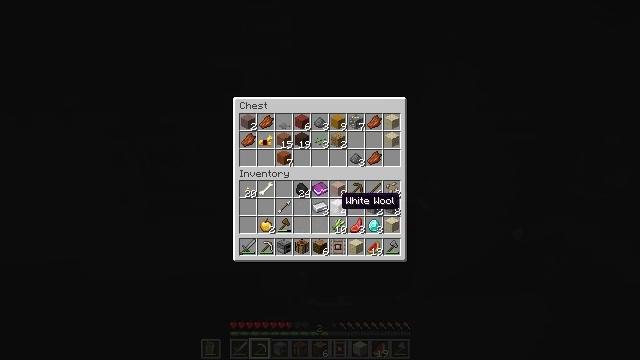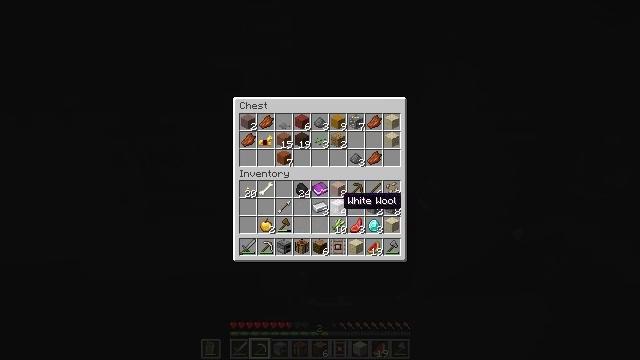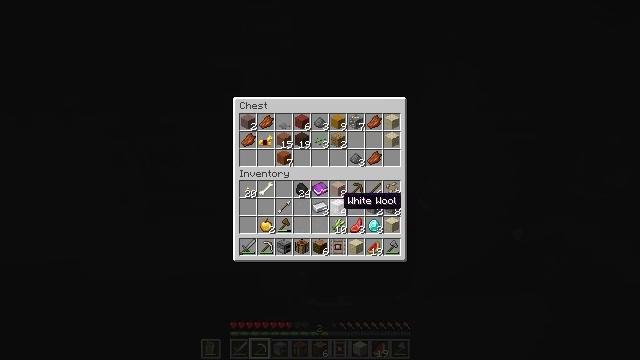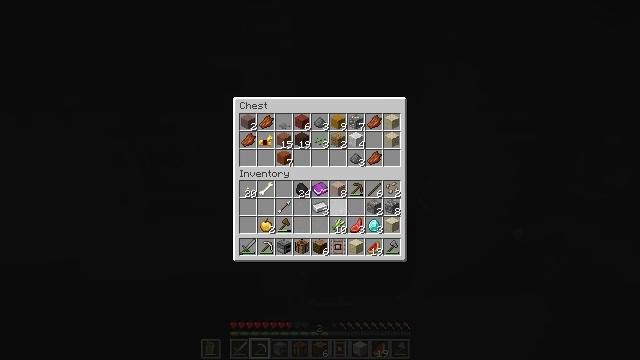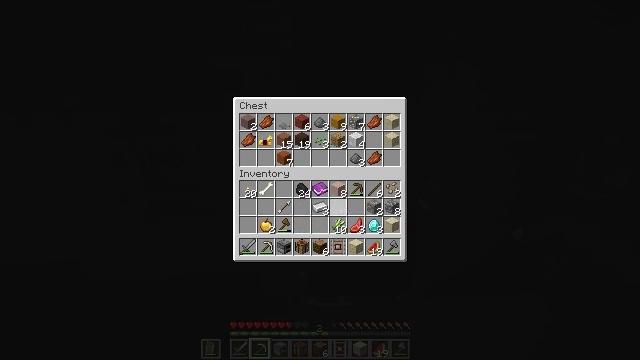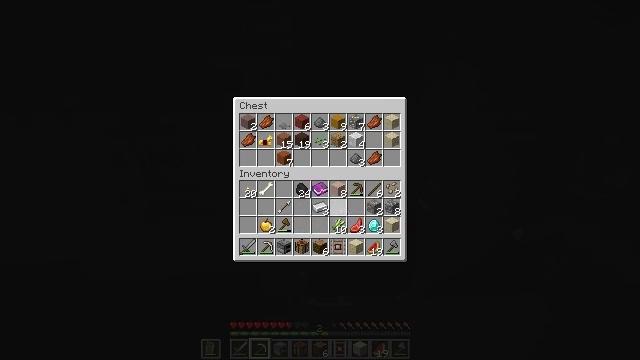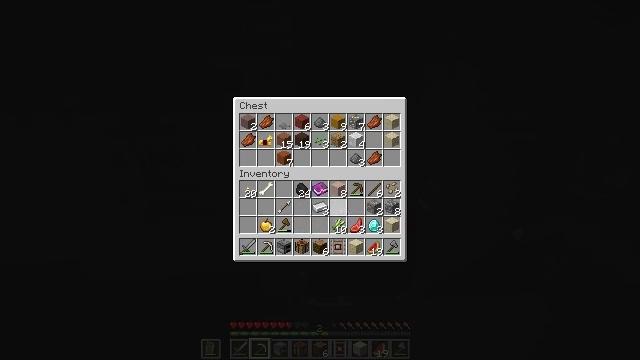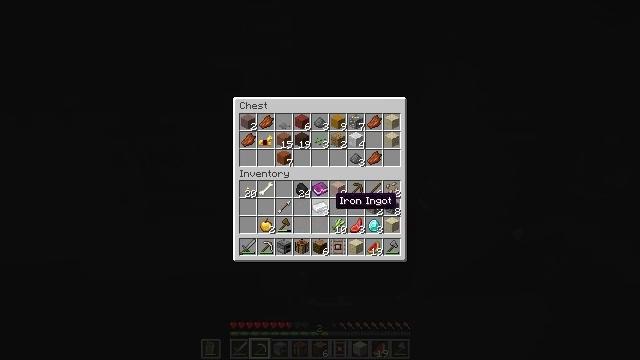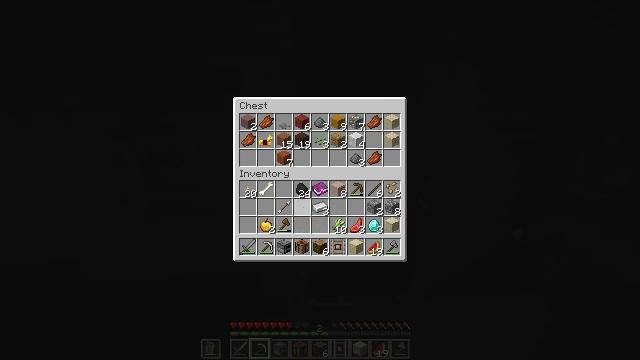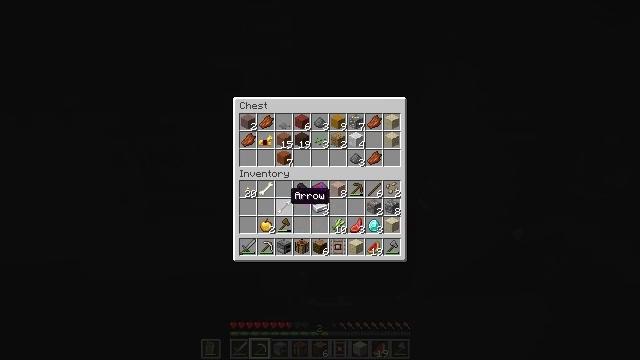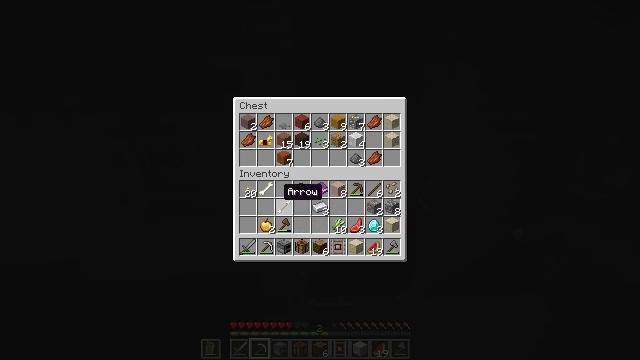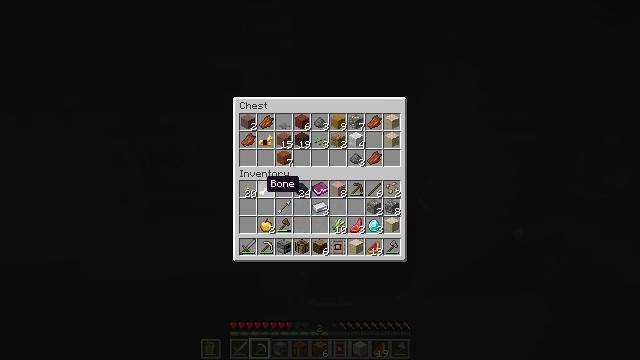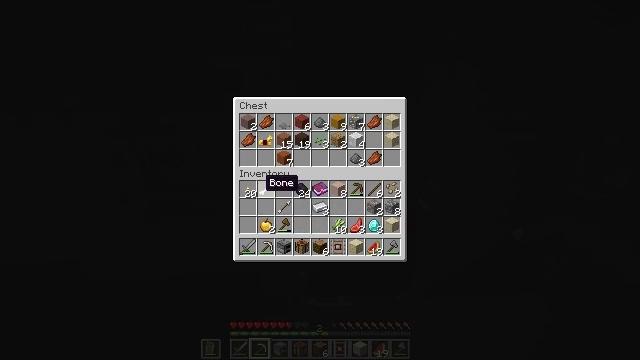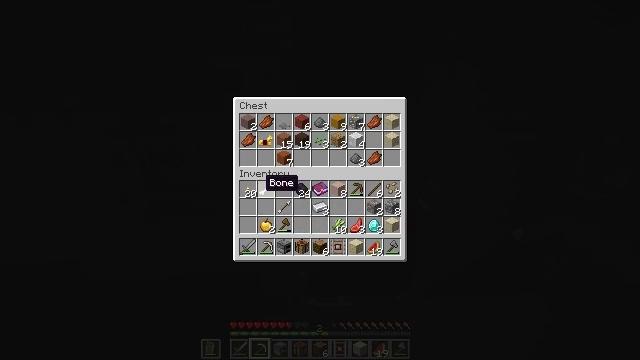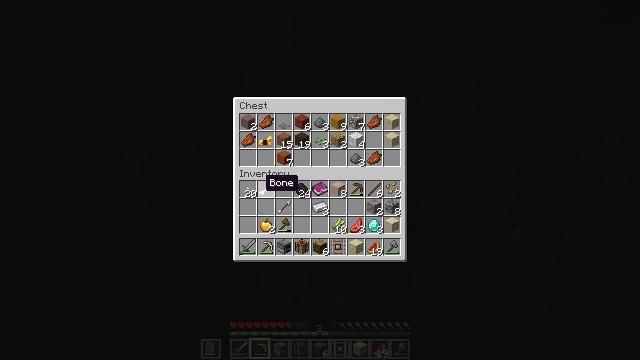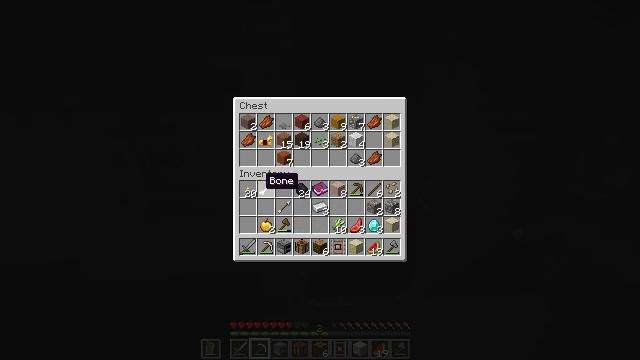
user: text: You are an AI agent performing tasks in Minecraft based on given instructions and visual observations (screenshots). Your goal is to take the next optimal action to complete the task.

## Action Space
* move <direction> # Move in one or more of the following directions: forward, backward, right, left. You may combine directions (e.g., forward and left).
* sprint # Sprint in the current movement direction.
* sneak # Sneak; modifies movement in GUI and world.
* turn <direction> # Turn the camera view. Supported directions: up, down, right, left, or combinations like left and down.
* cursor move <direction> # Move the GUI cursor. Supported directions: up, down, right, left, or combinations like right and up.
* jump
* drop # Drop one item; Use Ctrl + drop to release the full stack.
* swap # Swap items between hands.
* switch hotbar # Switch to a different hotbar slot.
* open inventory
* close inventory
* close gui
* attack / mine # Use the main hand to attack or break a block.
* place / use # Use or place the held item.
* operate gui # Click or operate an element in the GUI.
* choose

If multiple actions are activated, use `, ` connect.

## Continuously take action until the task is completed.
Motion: motion action
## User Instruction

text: Break the cut sandstone block.
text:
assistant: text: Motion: sneak
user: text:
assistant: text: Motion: sneak
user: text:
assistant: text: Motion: sneak, operate gui
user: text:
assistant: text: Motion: sneak, operate gui
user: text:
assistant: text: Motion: sneak, operate gui
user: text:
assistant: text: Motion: sneak
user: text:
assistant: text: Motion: sneak, cursor move left
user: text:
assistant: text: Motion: sneak, cursor move left
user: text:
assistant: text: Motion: sneak, cursor move left
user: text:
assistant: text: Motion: sneak, cursor move left
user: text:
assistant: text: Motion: sneak, cursor move left and up
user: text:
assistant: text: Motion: sneak
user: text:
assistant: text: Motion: sneak
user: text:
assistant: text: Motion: sneak
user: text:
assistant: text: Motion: sneak
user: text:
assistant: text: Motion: sneak
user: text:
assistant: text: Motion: sneak
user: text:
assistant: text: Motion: sneak
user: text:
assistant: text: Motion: sneak
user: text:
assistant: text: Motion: sneak
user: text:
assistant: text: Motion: sneak
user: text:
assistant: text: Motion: sneak
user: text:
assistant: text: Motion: sneak
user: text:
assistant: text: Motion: sneak
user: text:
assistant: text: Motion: sneak
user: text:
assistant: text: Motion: sneak
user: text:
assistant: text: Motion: sneak
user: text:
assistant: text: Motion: sneak
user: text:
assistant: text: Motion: sneak
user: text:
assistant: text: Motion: sneak, cursor move right